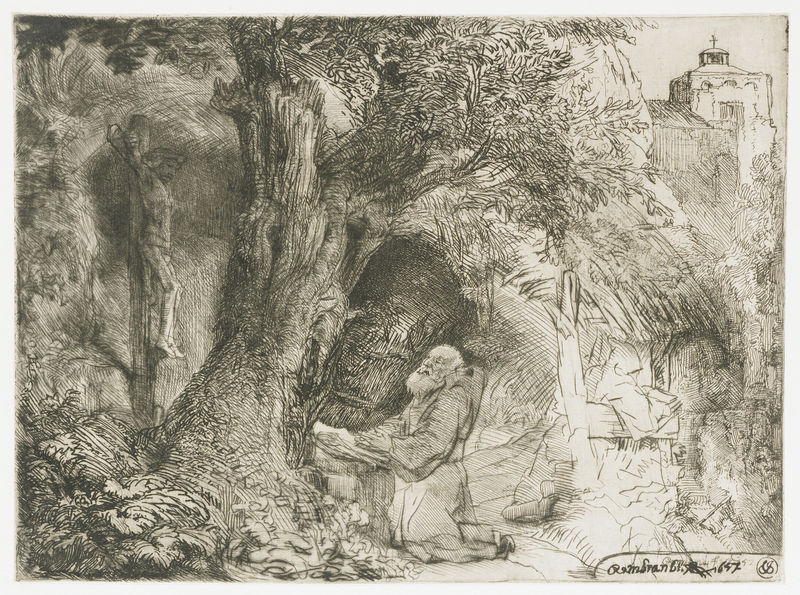
Titel: Franciscus, knielend in gebed onder een boom
Künstler: Rembrandt Harmensz. van Rijn
Standort: Amsterdam
Institution: Rijksmuseum
Schlagwörter: baum, mann, zeichnung, haus, schloss, bart, rembrandt, tot, vater, wald, alter, greis, burg, radierung, villa, christus, jesus, kreuzigung, mönch, rembrand, rambrandt, 88, 1647, heiliger höhle